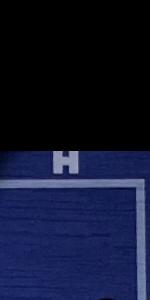
Label: Empty